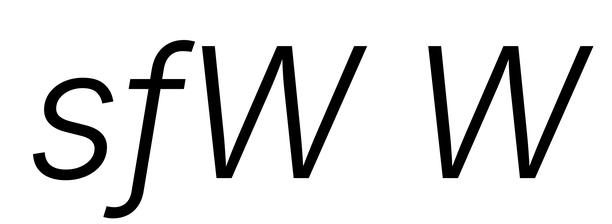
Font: Inter-Italic_Light_Italic